Interaction volume radius: 5 \u00c5
Interaction volume height: 35 \u00c5
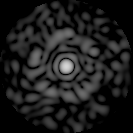
Disorder parameter: 0.8545